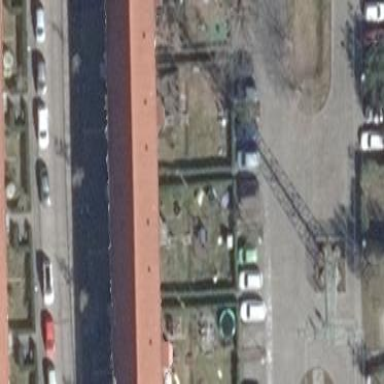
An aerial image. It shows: Garden area designated for leisure land.